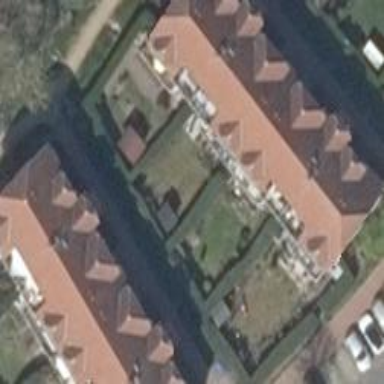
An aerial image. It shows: Residential garden surrounded by hedge.